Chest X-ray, AP view. Patient: 53 years old, sex M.
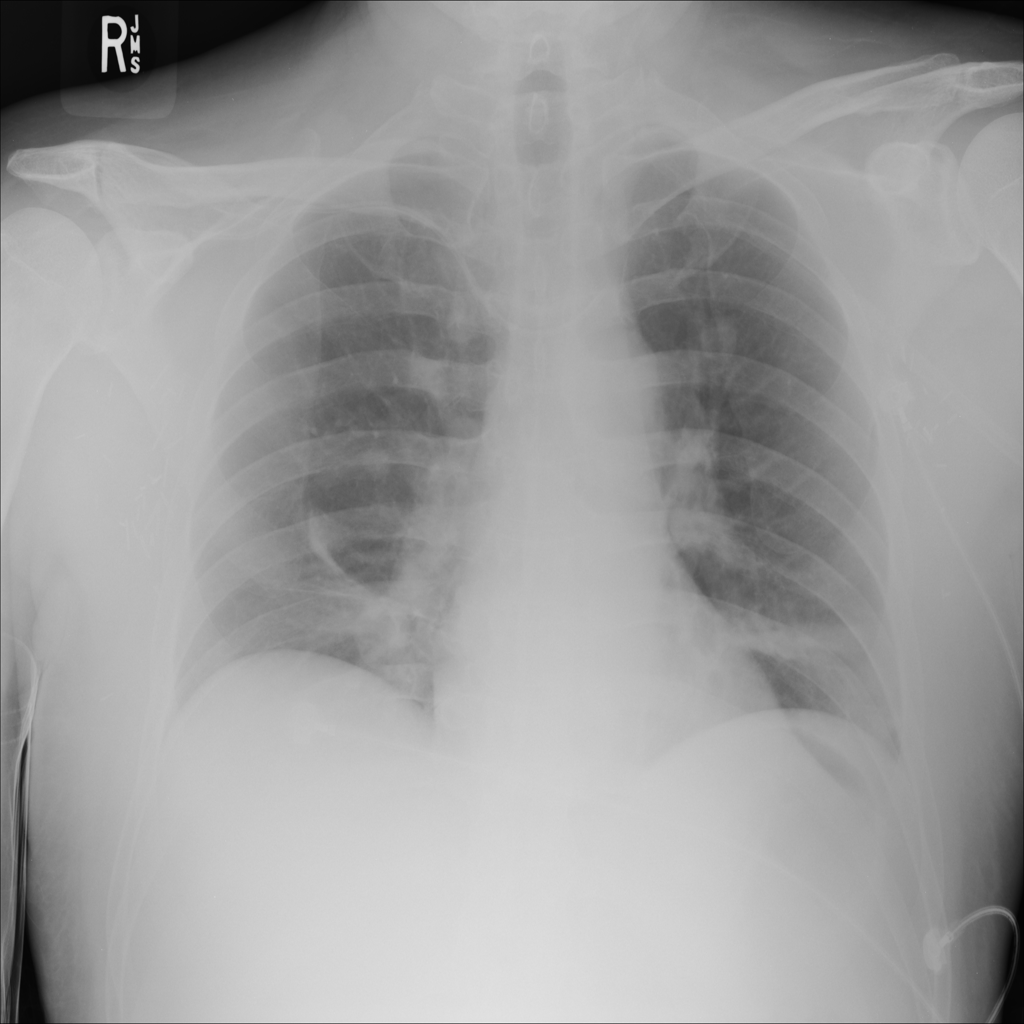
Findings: Atelectasis